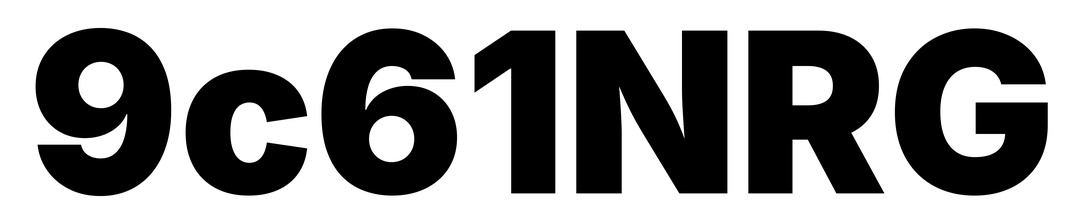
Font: Inter_Black